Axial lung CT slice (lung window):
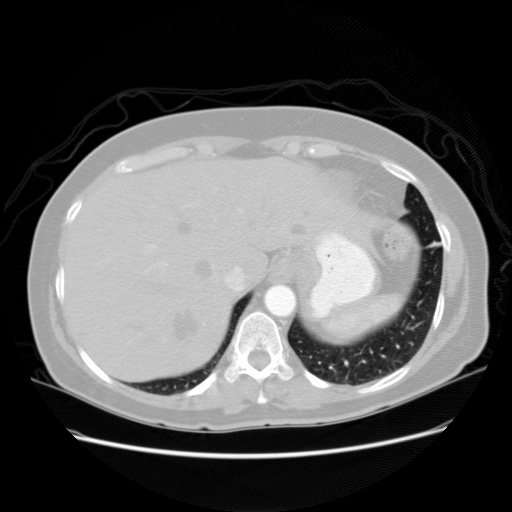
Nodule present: no